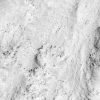
Atmospheric dust classification: not_dusty